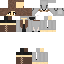
A female human skin with medium skin, wearing brown long hair dressed in a blue hoodie and black pants, featuring a closed mouth.